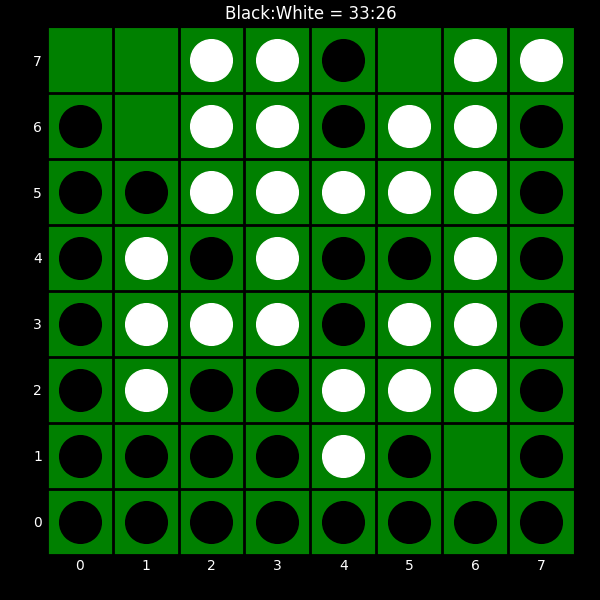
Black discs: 33
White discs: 26